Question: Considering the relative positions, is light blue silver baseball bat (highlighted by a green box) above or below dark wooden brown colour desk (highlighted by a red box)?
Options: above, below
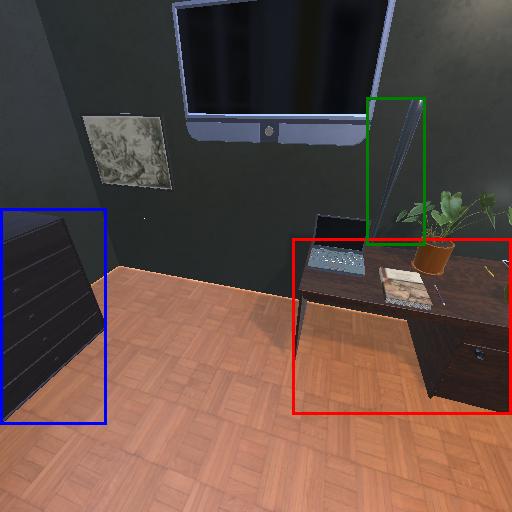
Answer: above